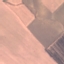
Label: AnnualCrop